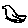
Label: bird